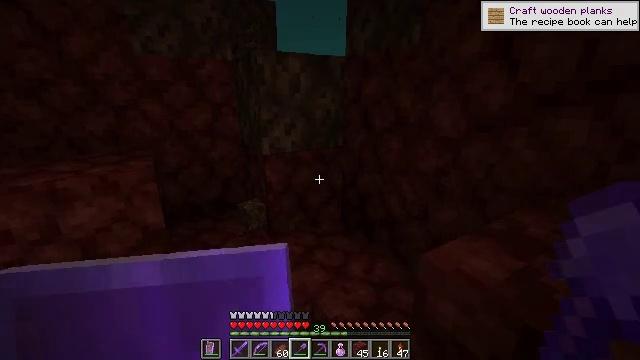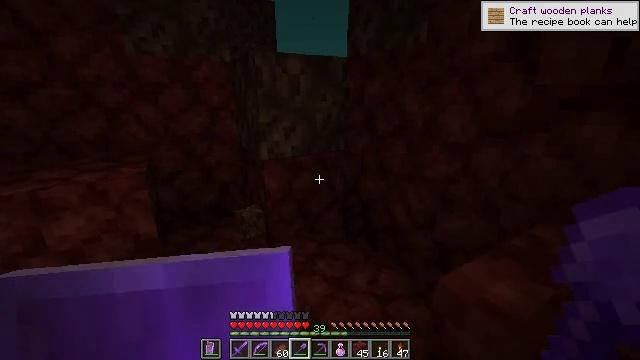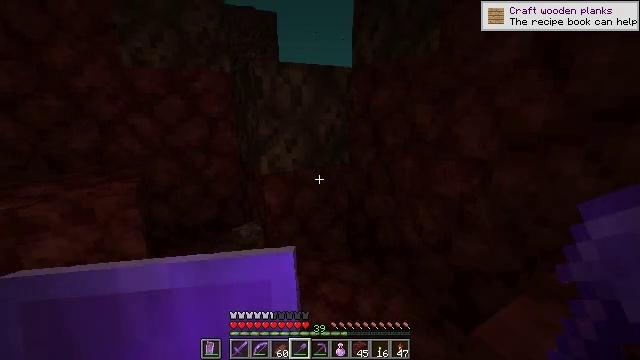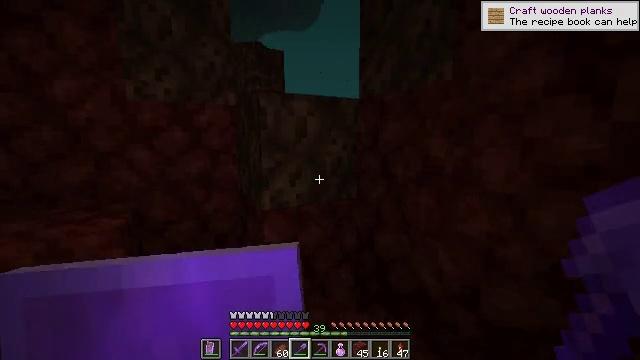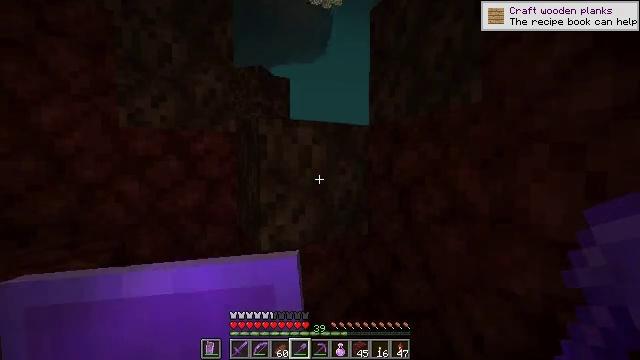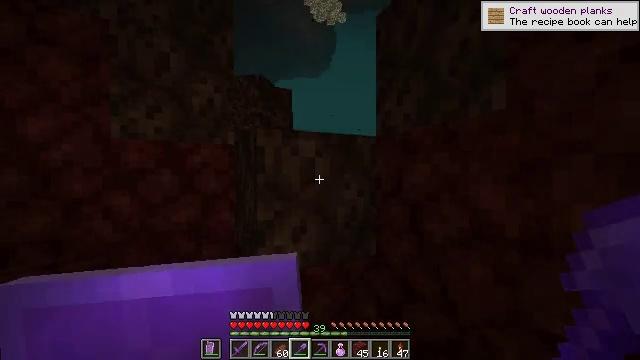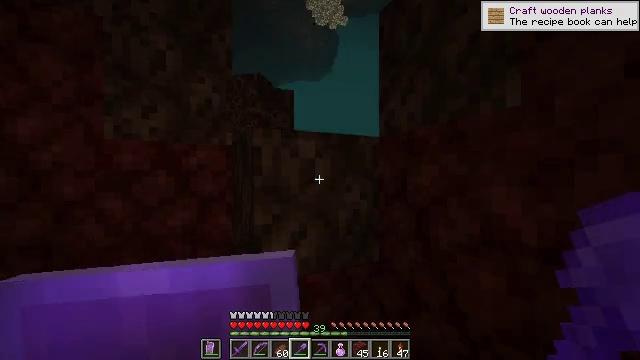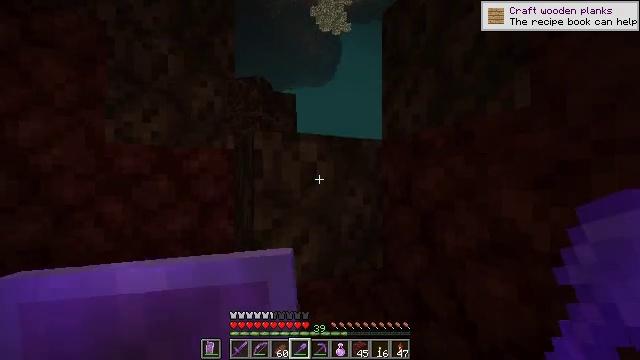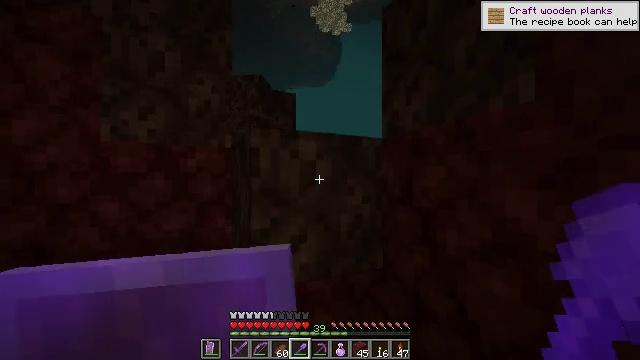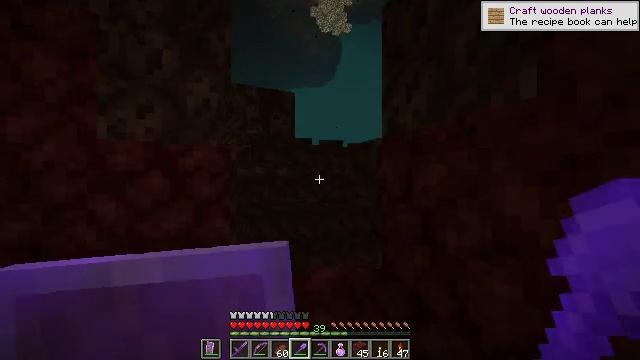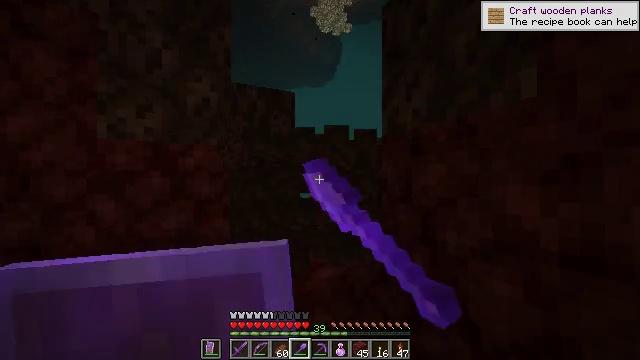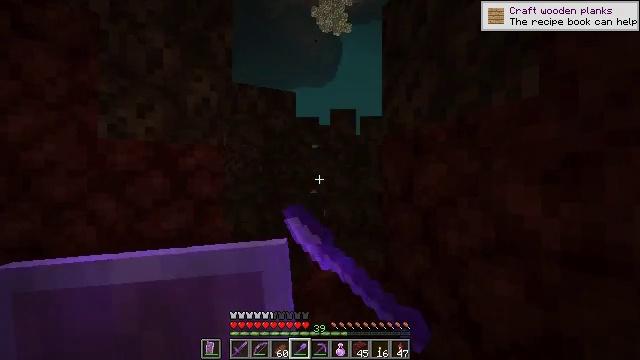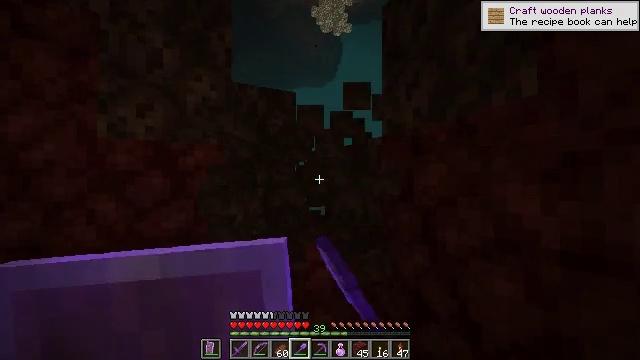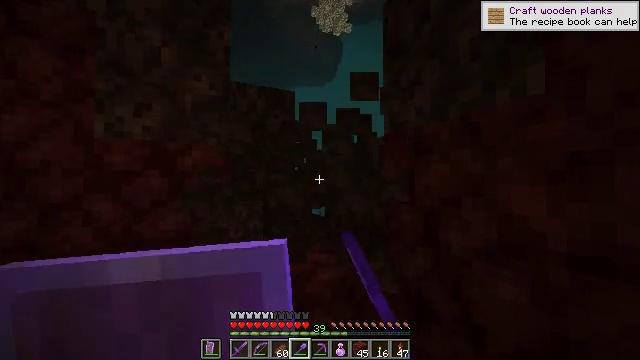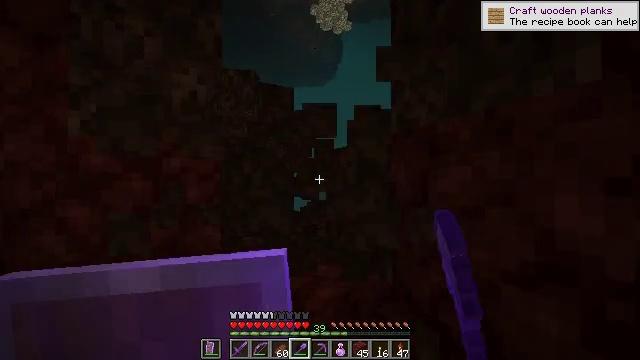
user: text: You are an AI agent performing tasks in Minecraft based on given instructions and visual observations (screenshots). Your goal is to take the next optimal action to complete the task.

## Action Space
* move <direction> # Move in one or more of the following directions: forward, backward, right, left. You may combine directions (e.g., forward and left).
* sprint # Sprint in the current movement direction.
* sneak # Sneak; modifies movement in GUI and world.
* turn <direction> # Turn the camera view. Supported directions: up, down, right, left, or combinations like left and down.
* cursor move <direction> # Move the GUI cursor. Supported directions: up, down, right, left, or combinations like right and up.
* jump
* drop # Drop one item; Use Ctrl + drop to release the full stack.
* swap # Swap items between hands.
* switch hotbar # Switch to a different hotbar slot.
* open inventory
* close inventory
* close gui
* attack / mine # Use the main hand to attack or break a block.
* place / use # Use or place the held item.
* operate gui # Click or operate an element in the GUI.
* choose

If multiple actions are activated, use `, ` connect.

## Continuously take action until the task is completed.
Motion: motion action
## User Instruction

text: Gather soul sand from the Nether.
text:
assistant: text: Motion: move forward
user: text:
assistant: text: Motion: move forward, turn up
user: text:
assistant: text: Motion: move forward, turn left and up
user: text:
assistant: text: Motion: move forward, turn left and up
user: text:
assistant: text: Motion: turn up
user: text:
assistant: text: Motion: no_op
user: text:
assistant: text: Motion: turn up
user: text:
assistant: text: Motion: no_op
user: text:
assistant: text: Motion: attack / mine
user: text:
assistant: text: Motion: attack / mine
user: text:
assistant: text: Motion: no_op
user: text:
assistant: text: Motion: no_op
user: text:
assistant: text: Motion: move forward
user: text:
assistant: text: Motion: move forward
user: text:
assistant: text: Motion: no_op